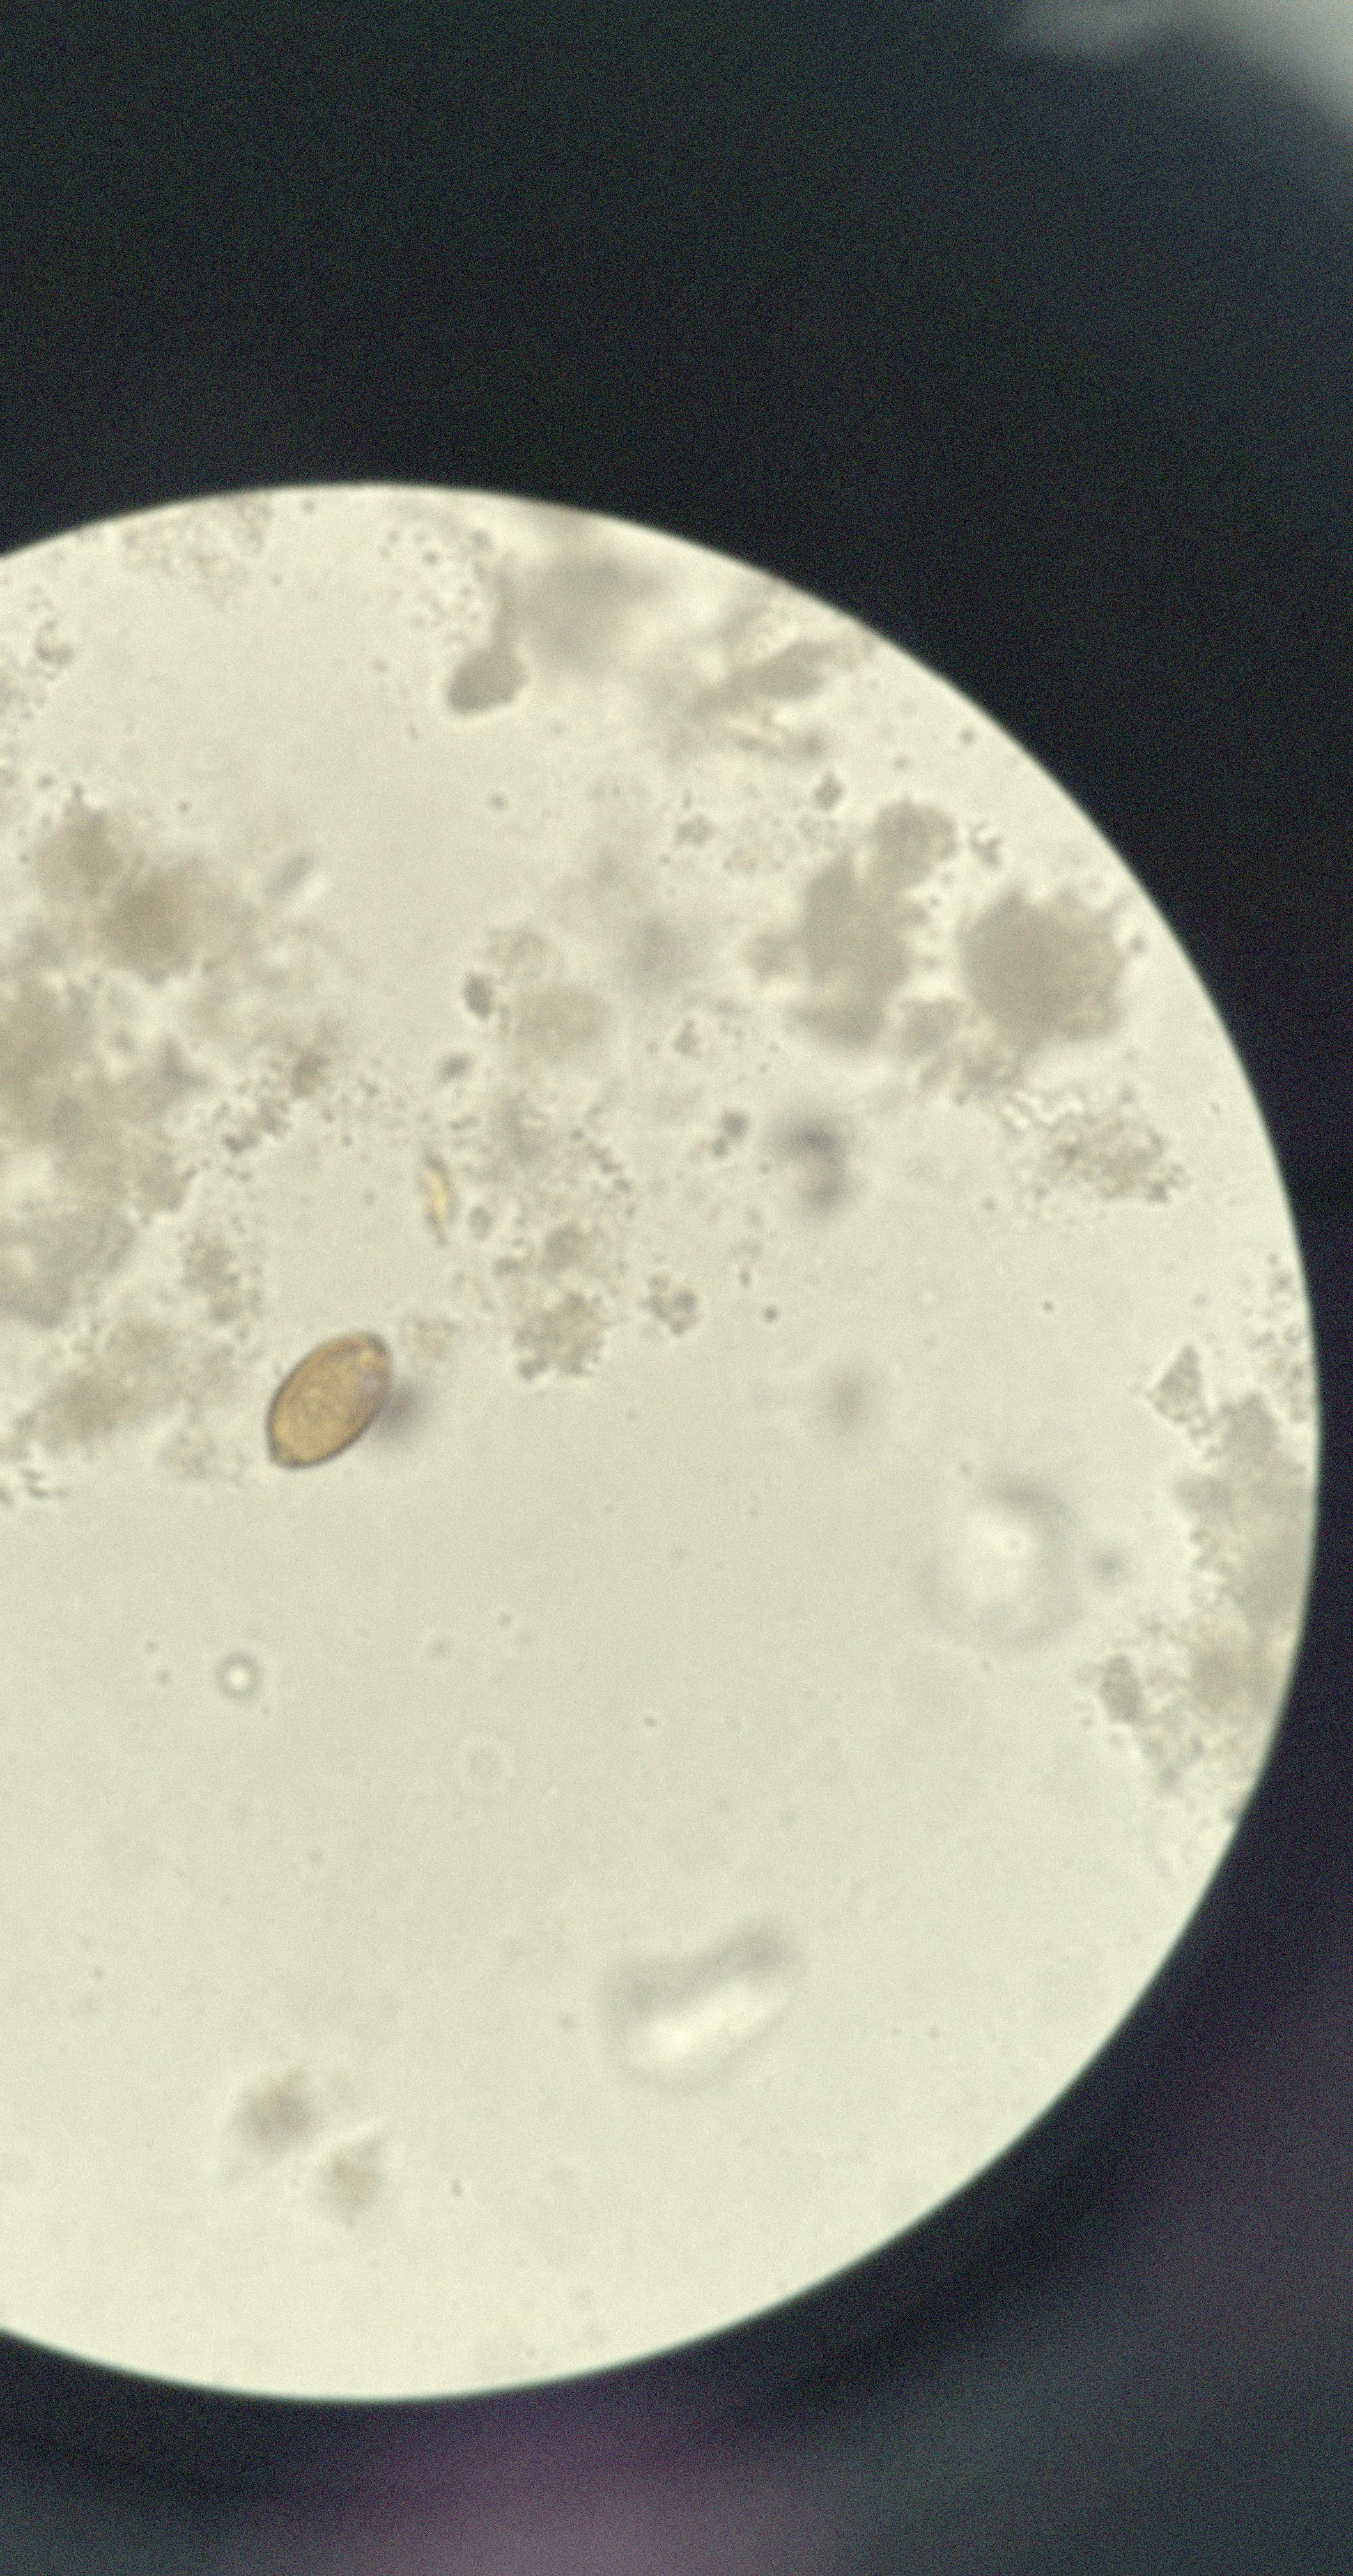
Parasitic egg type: Trichuris trichiura